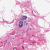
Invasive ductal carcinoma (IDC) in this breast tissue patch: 0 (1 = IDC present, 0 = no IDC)